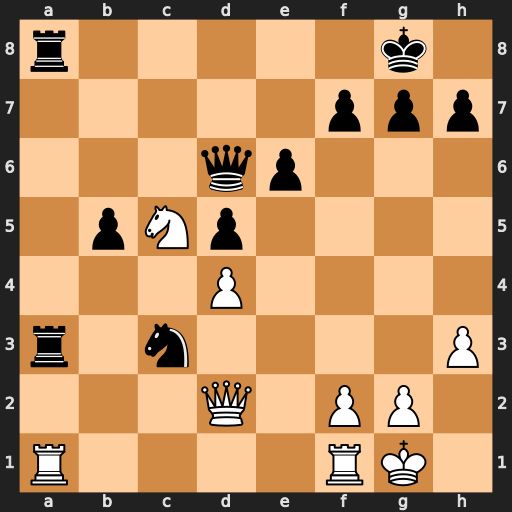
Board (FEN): r5k1/5ppp/3qp3/1pNp4/3P4/r1n4P/3Q1PP1/R4RK1
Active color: w
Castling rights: -
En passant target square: -
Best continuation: Qxc3 Rxc3 Rxa8+ Qf8 Rxf8+